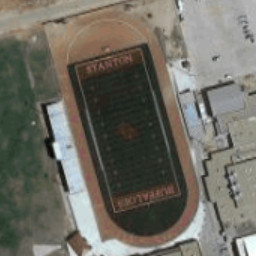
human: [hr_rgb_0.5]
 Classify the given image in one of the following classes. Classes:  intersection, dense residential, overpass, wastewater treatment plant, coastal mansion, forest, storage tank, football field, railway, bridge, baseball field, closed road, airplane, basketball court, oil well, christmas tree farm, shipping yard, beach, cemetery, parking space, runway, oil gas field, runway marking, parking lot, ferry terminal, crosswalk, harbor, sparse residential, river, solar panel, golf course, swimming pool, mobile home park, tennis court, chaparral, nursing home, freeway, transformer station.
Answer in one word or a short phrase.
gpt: football field